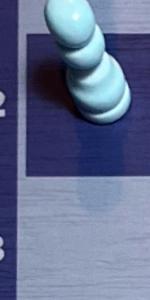
Label: Empty